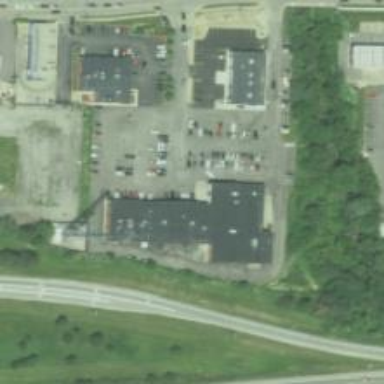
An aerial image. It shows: Supermarket.